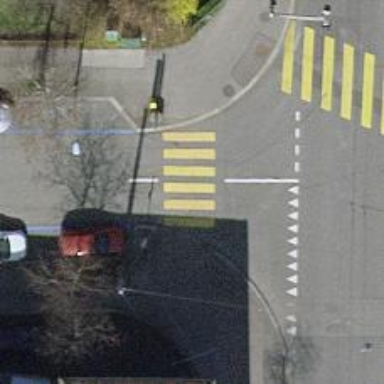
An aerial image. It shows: Uncontrolled crossing on the road.